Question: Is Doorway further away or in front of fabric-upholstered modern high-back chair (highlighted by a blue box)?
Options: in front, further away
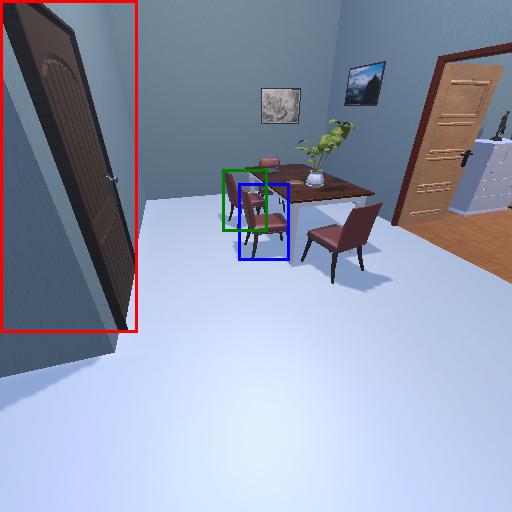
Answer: in front